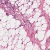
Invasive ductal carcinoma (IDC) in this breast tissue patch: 1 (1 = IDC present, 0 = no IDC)